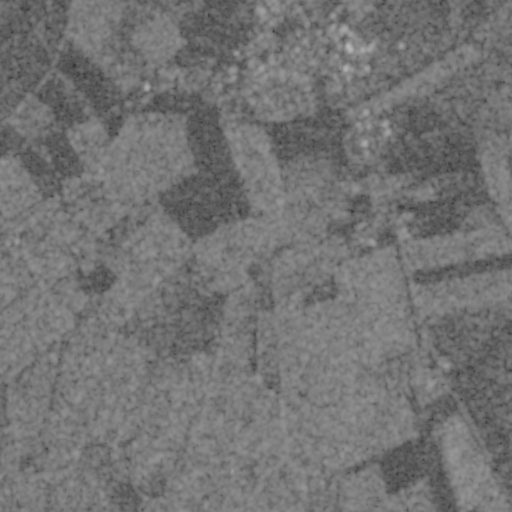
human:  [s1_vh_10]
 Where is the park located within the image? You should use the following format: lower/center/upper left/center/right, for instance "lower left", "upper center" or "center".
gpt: The park is located in the lower left of the image.
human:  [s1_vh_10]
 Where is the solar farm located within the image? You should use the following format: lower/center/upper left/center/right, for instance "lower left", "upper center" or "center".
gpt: The solar farm is located in the upper right of the image.
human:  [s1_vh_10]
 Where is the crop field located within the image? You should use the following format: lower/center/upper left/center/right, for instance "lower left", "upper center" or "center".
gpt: There is no crop field in the image.

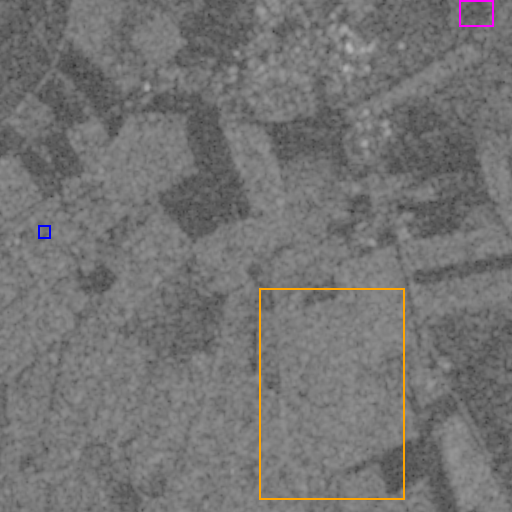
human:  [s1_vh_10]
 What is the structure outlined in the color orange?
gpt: The structure outlined in orange is a crop field.
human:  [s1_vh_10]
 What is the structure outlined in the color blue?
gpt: The structure outlined in blue is a parking lot.
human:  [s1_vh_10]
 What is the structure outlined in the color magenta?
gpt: The structure outlined in magenta is a solar farm.
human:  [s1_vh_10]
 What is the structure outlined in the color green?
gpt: There is no green outline.